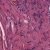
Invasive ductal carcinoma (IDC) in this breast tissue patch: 1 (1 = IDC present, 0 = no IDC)